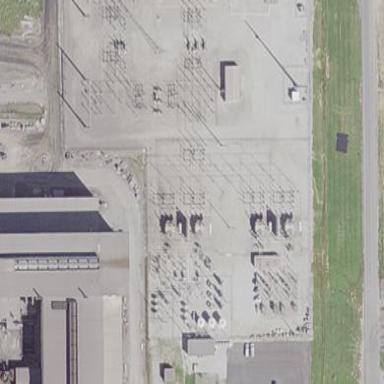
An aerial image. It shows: Industrial power substation enclosed by fence.